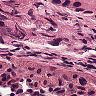
Metastatic tissue present: yes